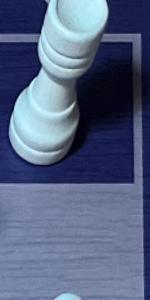
Label: Empty